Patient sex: M
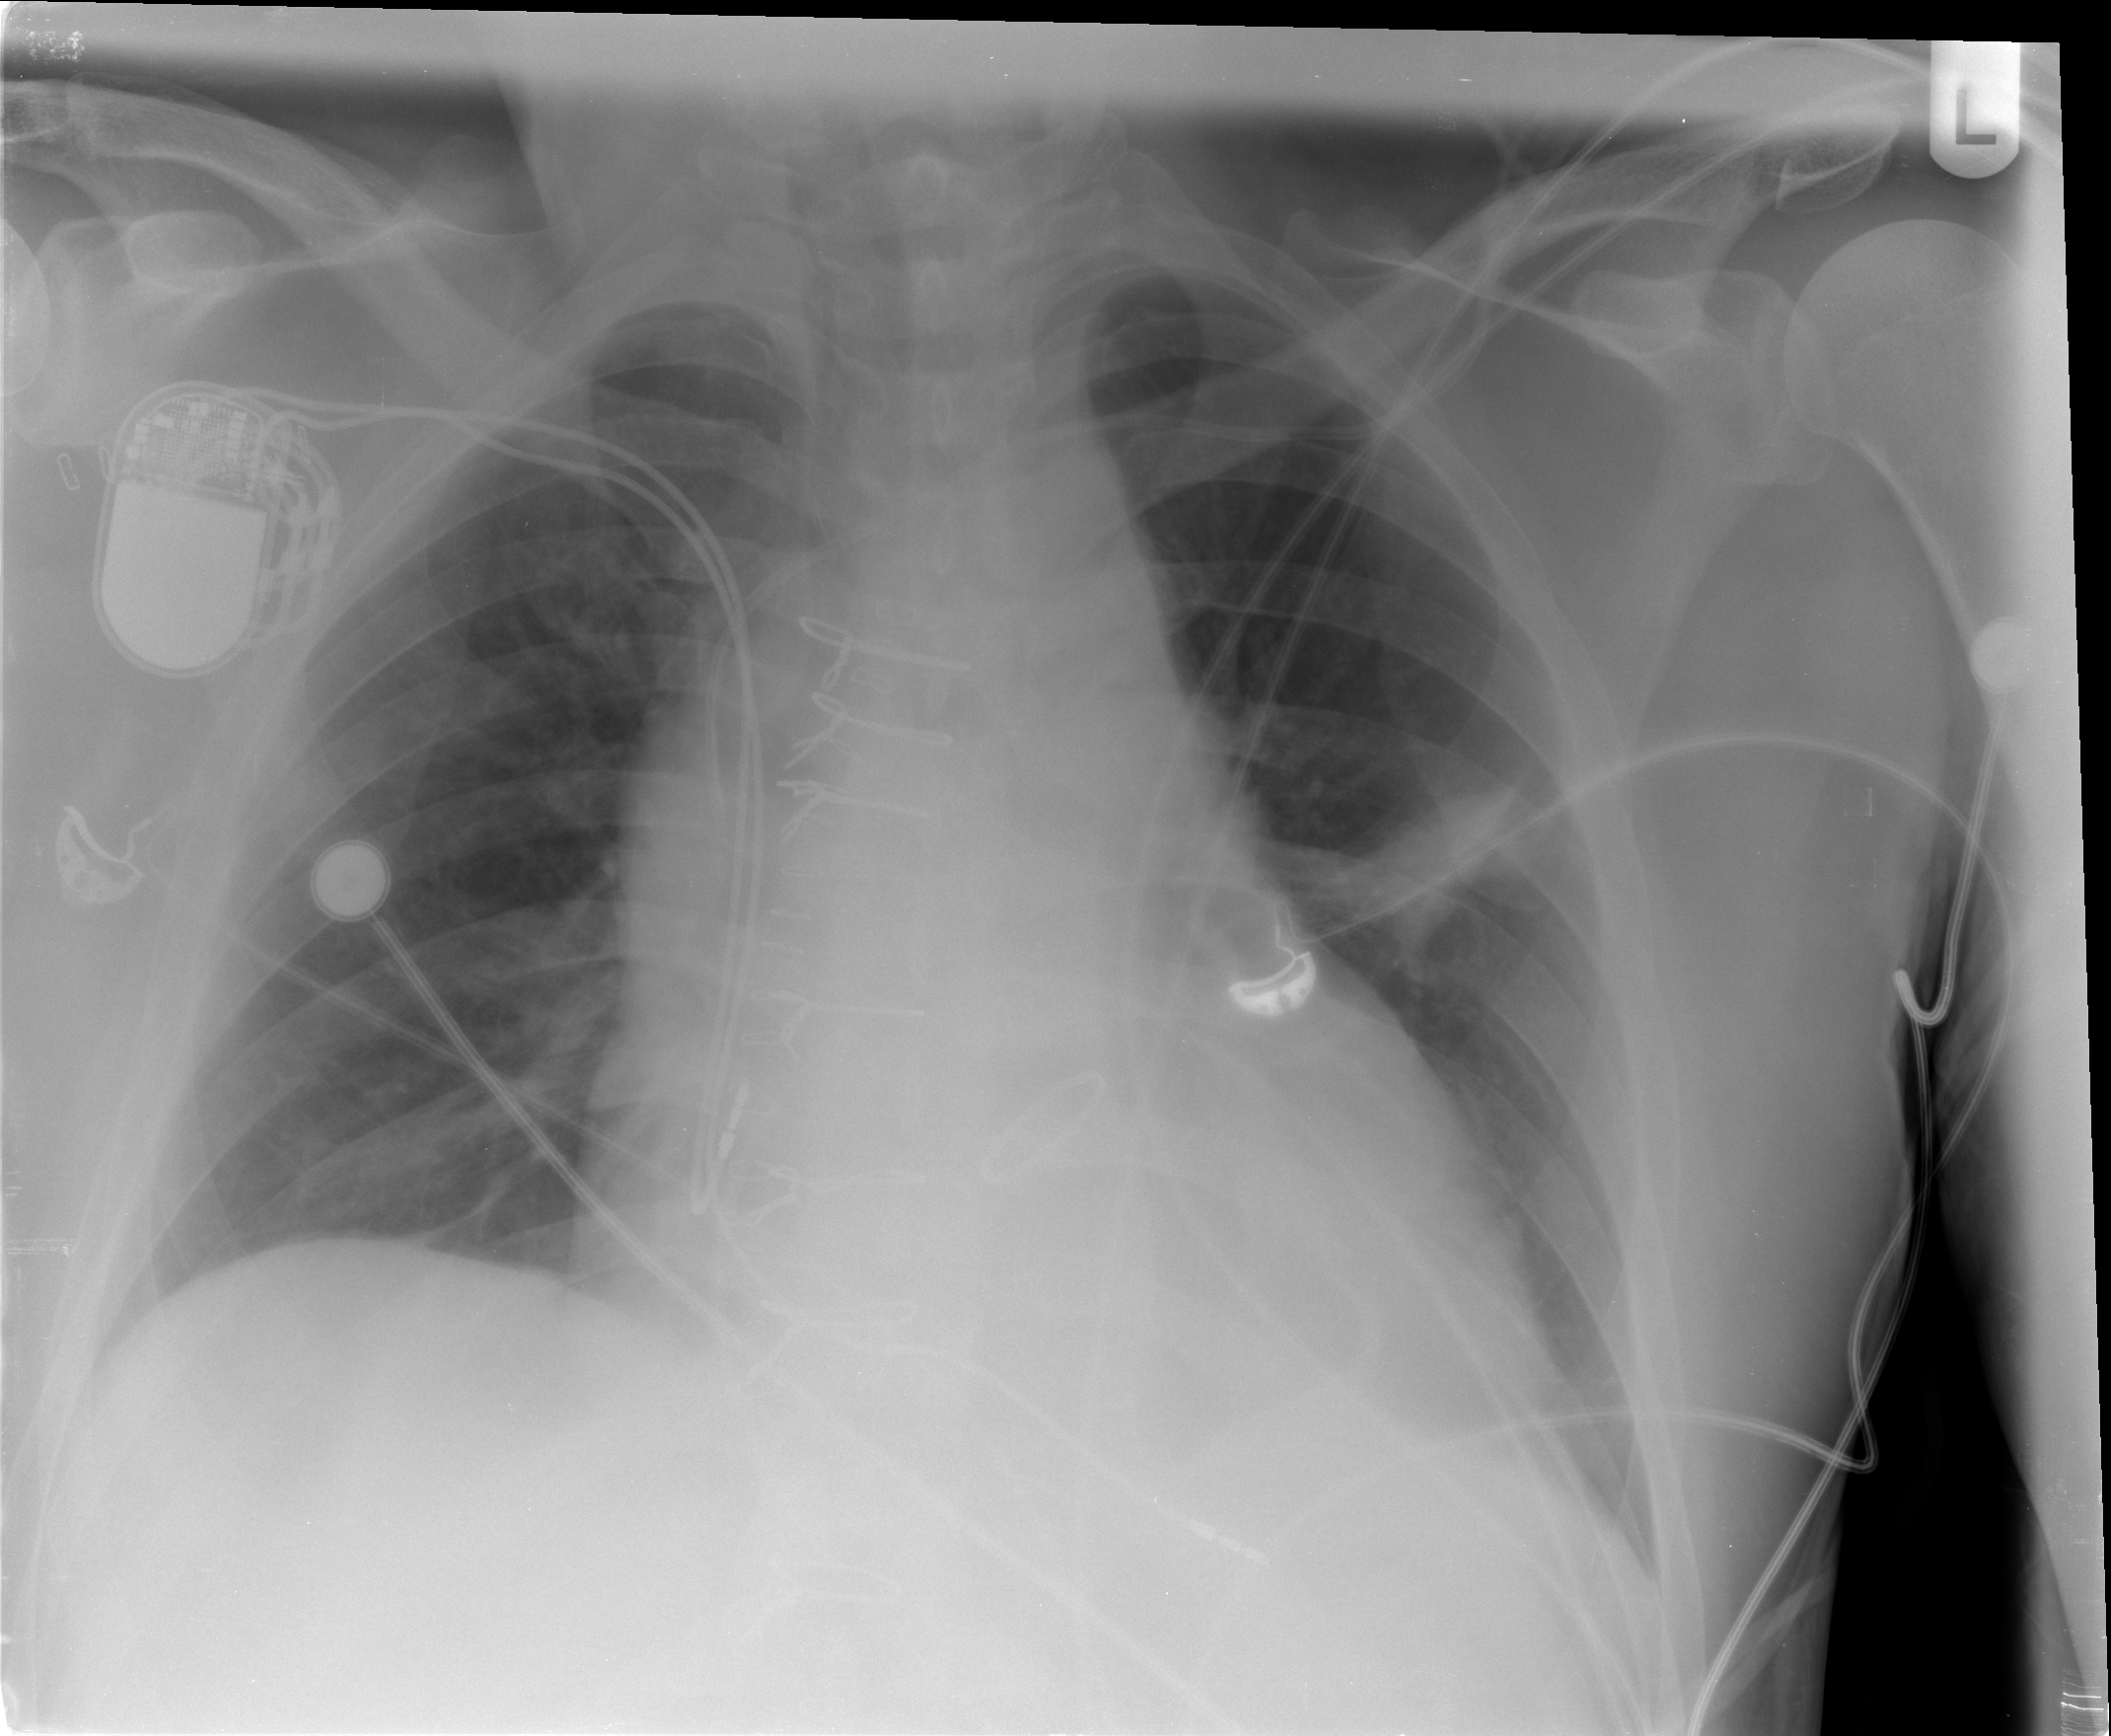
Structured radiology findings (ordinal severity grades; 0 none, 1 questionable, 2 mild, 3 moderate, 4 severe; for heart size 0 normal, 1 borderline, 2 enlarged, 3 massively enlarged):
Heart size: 2
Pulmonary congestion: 1
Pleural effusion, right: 0
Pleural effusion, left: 1
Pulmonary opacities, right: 0
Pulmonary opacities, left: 0
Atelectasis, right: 0
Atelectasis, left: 1